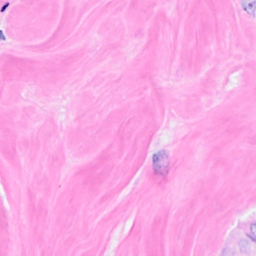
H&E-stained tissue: Breast